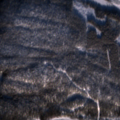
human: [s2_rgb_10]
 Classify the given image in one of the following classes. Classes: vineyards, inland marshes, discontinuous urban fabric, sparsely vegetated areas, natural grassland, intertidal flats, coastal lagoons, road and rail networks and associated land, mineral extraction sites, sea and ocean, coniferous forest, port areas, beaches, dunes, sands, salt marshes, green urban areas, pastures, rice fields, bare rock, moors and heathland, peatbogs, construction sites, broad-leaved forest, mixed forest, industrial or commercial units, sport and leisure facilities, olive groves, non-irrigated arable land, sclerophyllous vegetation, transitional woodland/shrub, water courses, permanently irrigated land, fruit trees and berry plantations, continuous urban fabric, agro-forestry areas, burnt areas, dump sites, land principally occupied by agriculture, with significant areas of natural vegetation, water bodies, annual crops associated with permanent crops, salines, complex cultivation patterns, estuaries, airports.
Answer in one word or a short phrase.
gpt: coniferous forest